Interaction volume radius: 5 \u00c5
Interaction volume height: 10 \u00c5
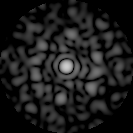
Disorder parameter: 0.8768